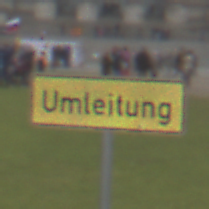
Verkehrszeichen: Umleitungsankuendigung
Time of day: Midday
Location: Outdoor (Suburban)
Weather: Overcast
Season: NotSpecified
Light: Natural